Question: How to color XML block and copy it into clipboard with colored formatting?
I need to color XML in my Google Document..

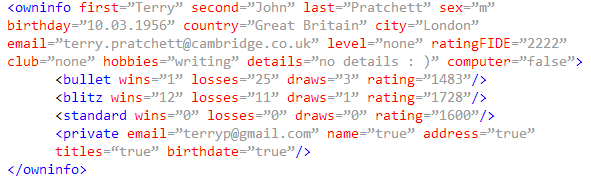
Answer: The shareware text editor <URL> supports syntax highlighting for XML files and all other types of text files. For XML a syntax highlighting language definition is already ready to use after installation of UltraEdit.
In the dialog opened via there is on tab the language with the colors and font style settings for this syntax highlighting language which can be changed by the user. If an XML file is currently opened, the changes made on the color and font style settings can be immediately viewed on syntax highlighted XML file without closing the themes customization dialog.
It is even possible to create a syntax highlighting language wordfile specific to a set of tags, attributes and values which I have done already for myself for 3 types of XML files and some other users of UltraEdit as well, see for example <URL>.
Another feature of UltraEdit is to copy the entire file contents or just a selected block with current syntax highlighting formatting to clipboard in RTF or HTML format using the commands in .
The combination of a fully customizable syntax highlighting for any type of text file and the feature to copy the file or just a block with syntax highlighting formatting in RTF or HTML format to clipboard to paste in other applications like email or word processing applications makes UltraEdit an ideal solution for tasks like this one. It is even possible to paste the RTF or HTML formatted text in clipboard into a new text file and save the file with extension RTF or HTML to get directly a RTF or HTML file from the other text file with formatting attributes/tags.